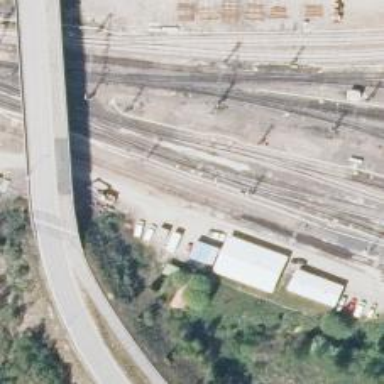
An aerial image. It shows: Railway track with continuous electrified contact line.